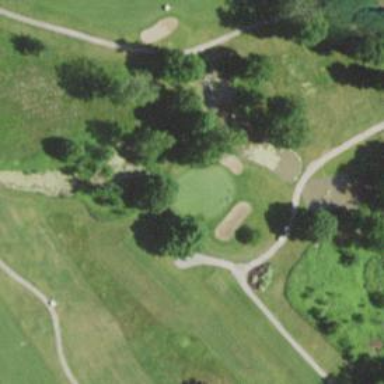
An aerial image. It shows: View of golf hole.